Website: apple
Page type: address-validator
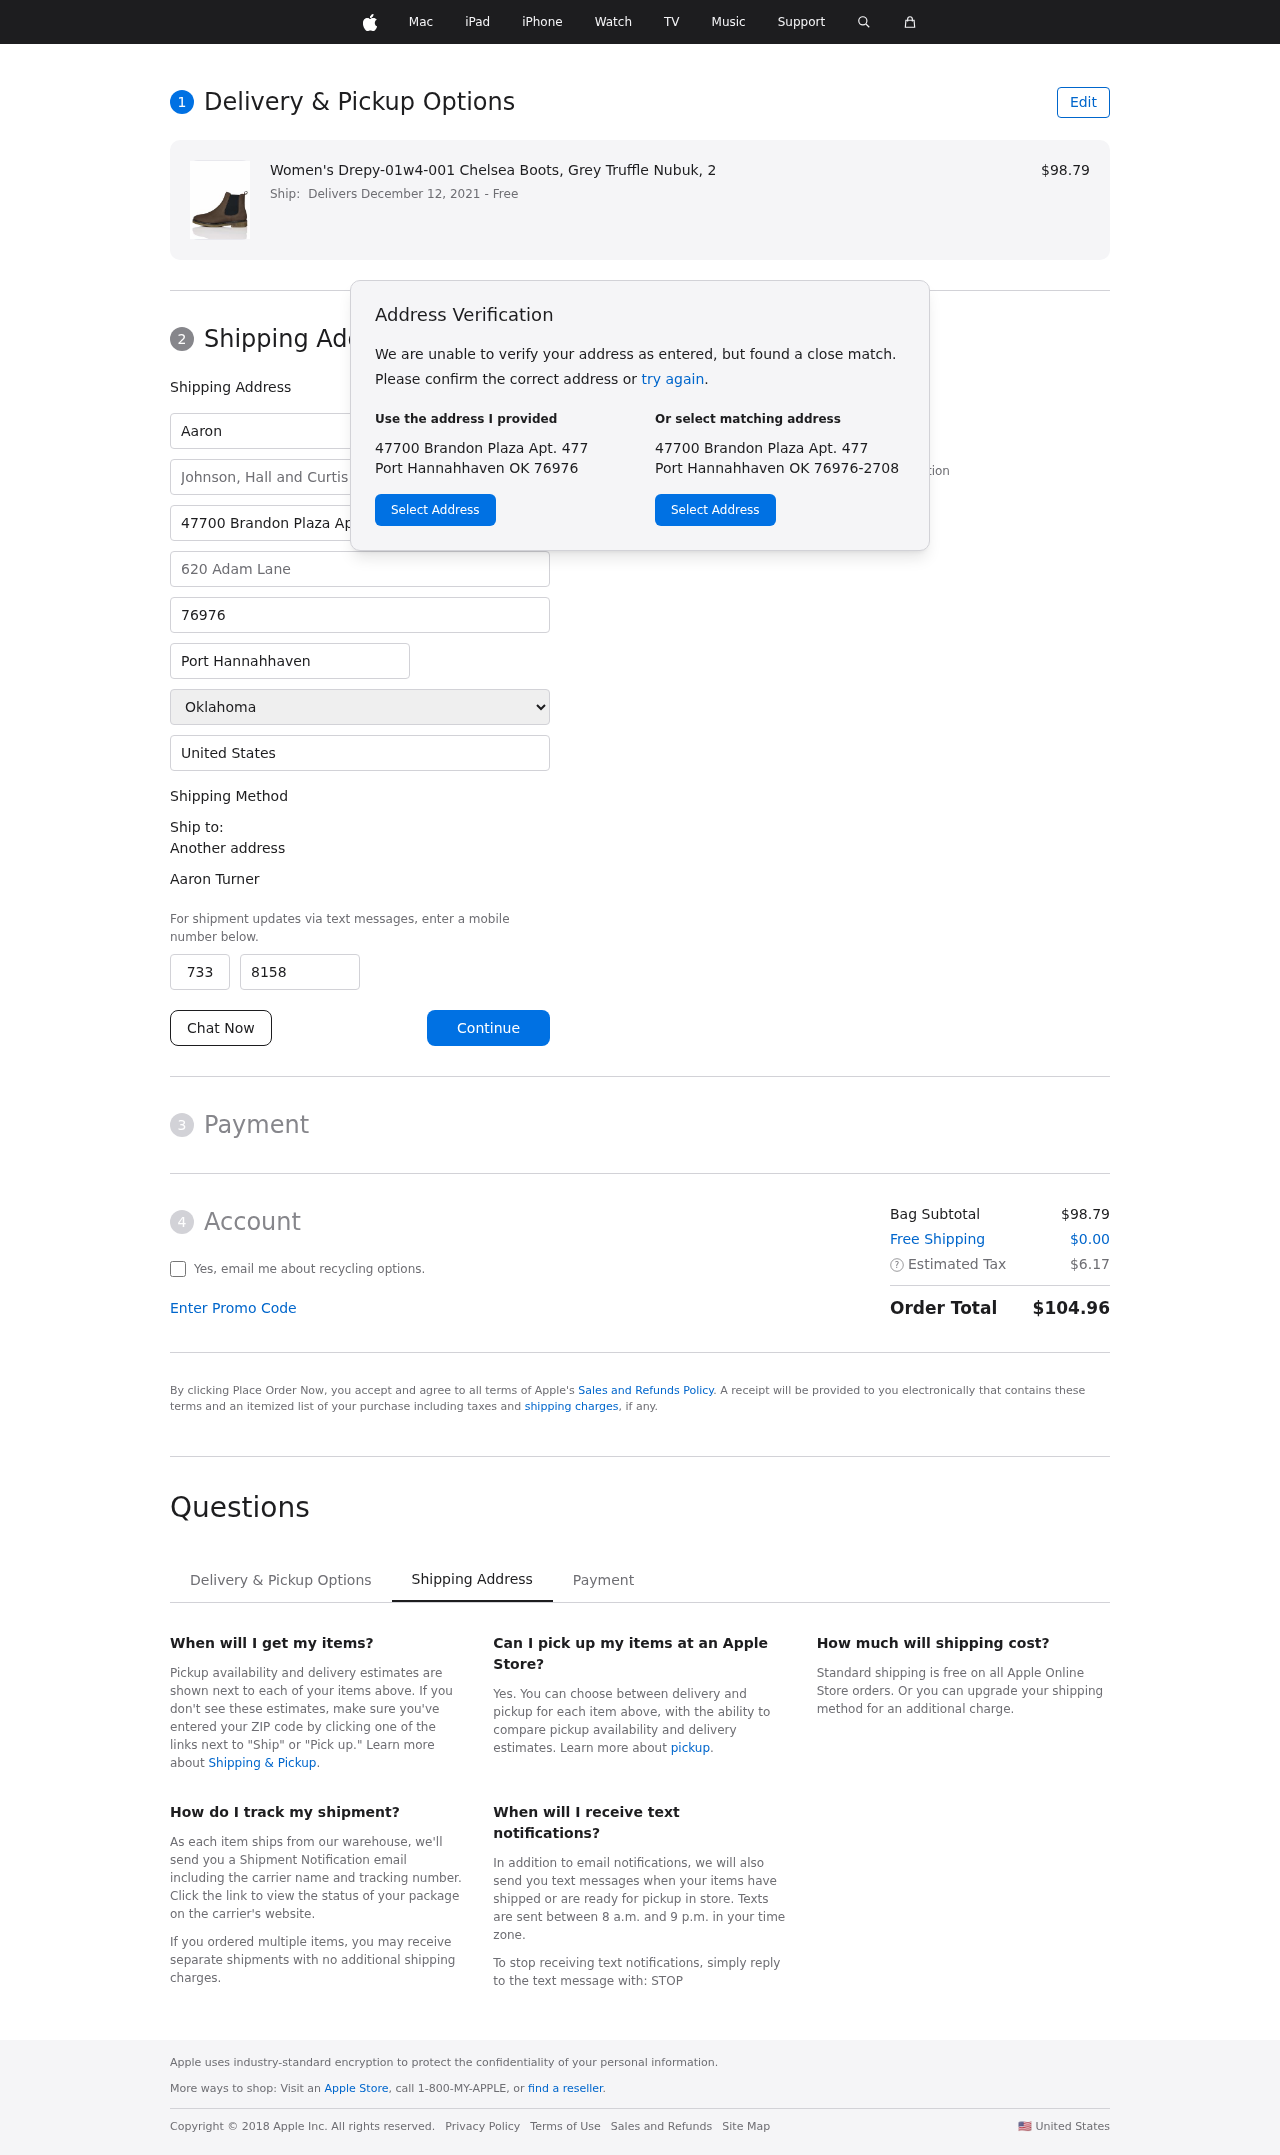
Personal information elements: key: PII_CITY
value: Port Hannahhaven
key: PII_COMPANY
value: Johnson, Hall and Curtis
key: PII_COUNTRY
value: United States
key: PII_FIRSTNAME
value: Aaron
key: PII_FULLNAME
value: Aaron Turner
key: PII_LASTNAME
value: Turner
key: PII_PHONE_AREA
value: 733
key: PII_PHONE_SUFFIX
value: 8158
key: PII_POSTCODE
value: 76976
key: PII_STATE
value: Oklahoma
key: PII_STREET
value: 47700 Brandon Plaza Apt. 477
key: PII_STREET2
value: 620 Adam Lane
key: PII_CITY_STATE_ZIP
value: Port Hannahhaven OK 76976
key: PII_STATE_ABBR
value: OK
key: PII_POSTCODE_FULL
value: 76976
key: PII_POSTCODE_NUMERIC
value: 76976
Product elements: key: PRODUCT1_NAME
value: Women's Drepy-01w4-001 Chelsea Boots, Grey Truffle Nubuk, 2
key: PRODUCT1_PRICE
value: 98.79
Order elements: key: ORDER_DELIVERY_DATE
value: Delivers December 12, 2021
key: ORDER_SUBTOTAL
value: $98.79
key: ORDER_SHIPPING_COST
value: $0.00
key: ORDER_TAX
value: $6.17
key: ORDER_TOTAL
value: $104.96